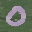
Label: 0